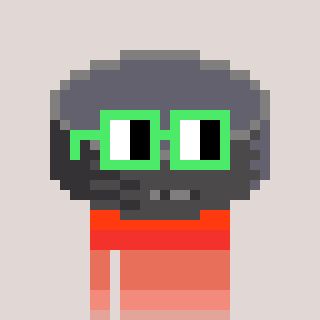
a pixel art character with square light green glasses, a hockey puck-shaped head and a rust-colored body on a warm background